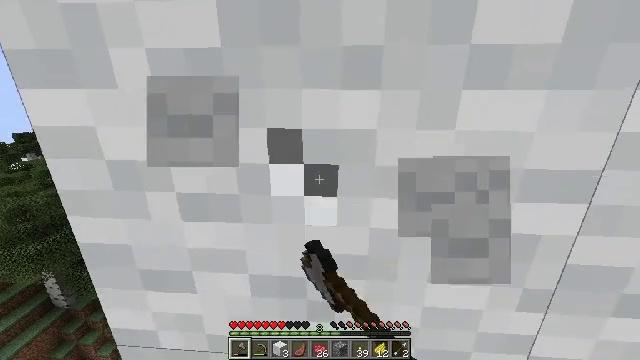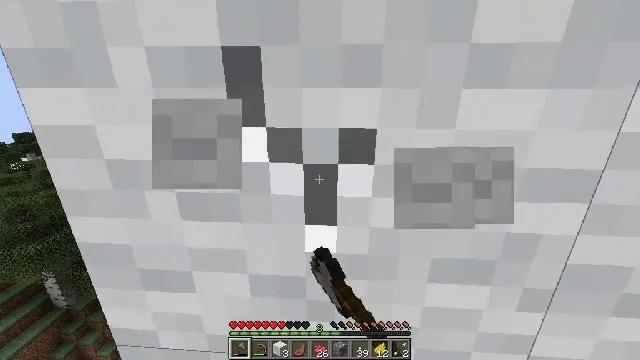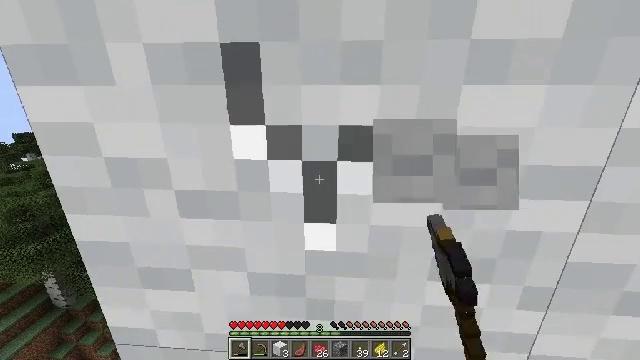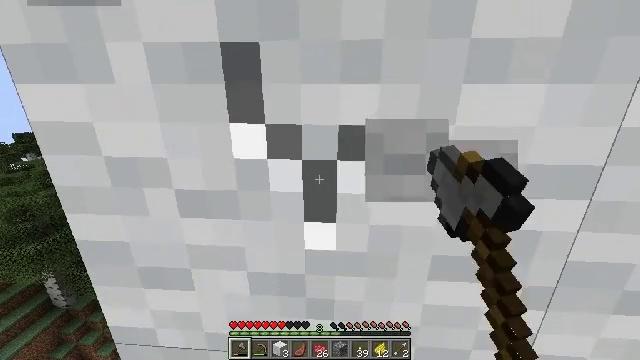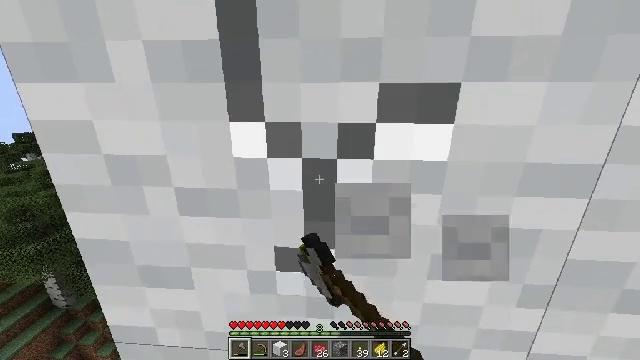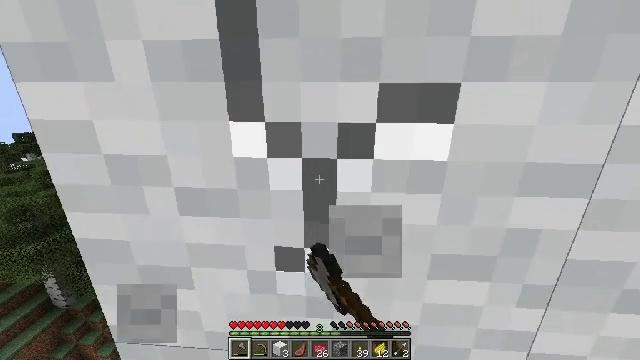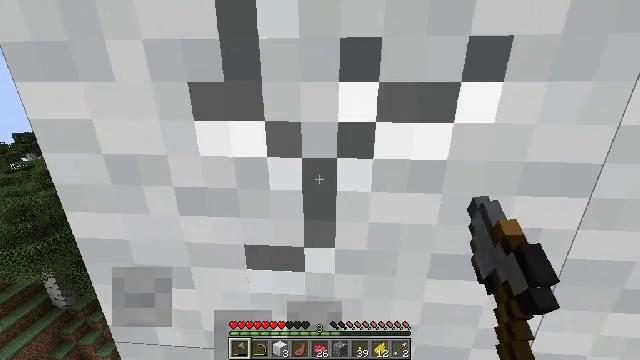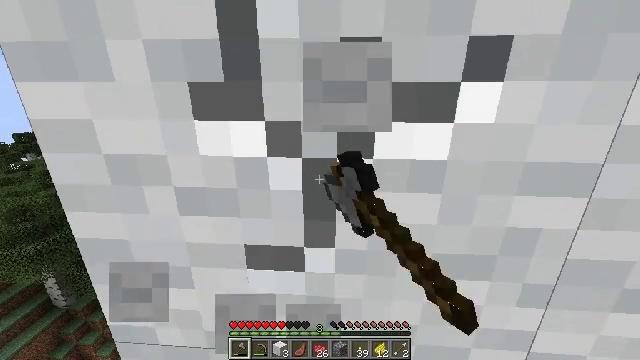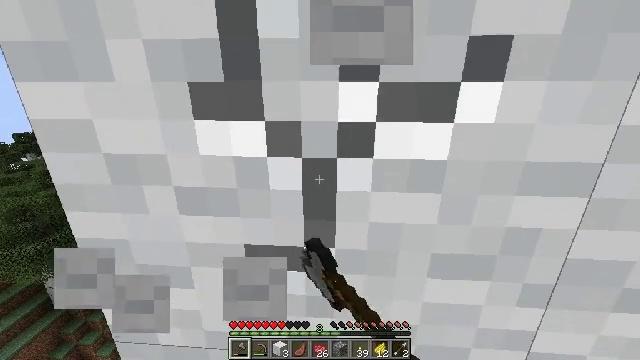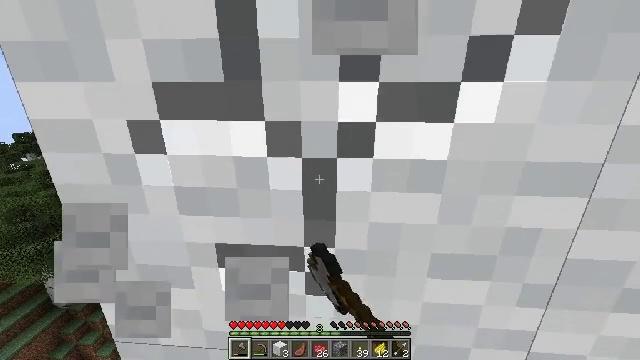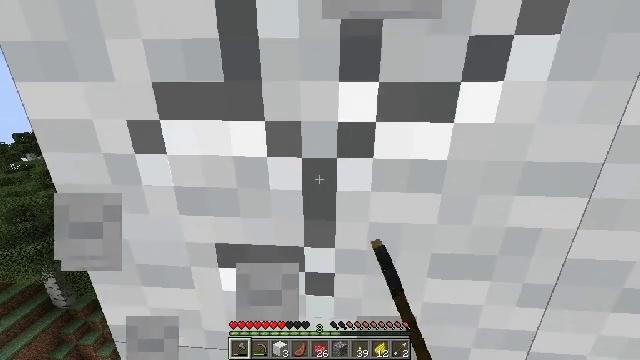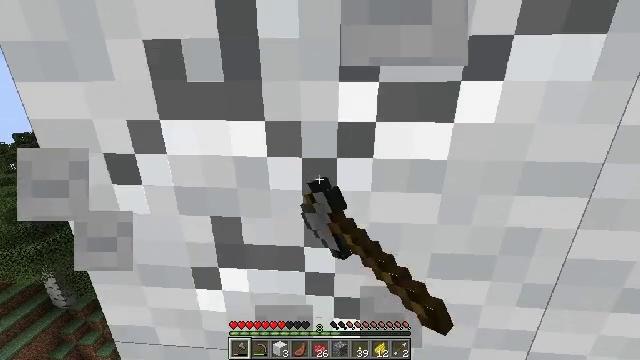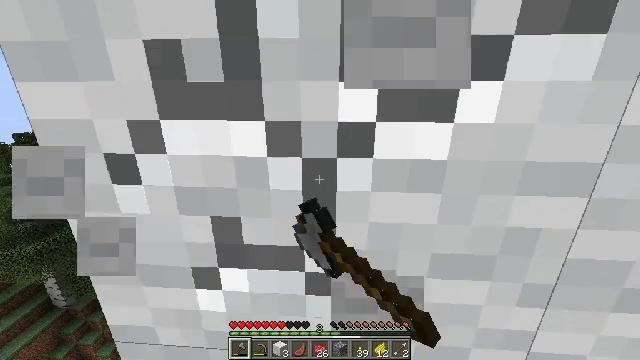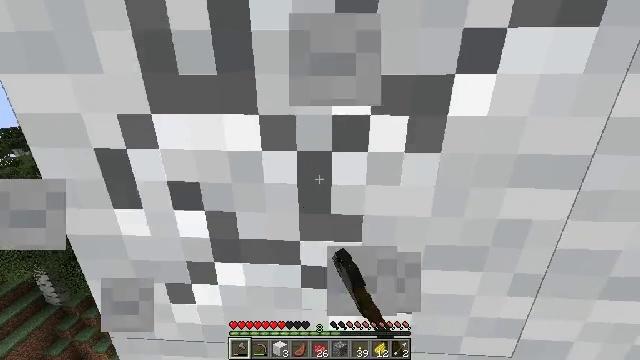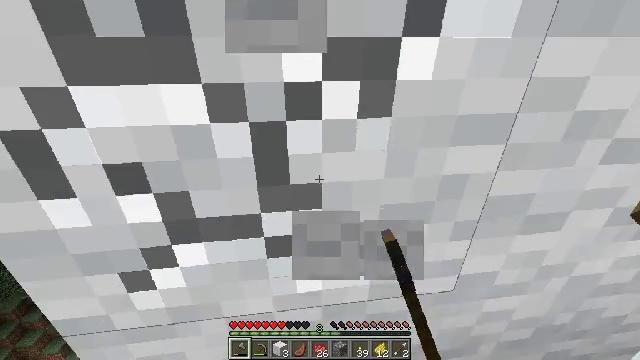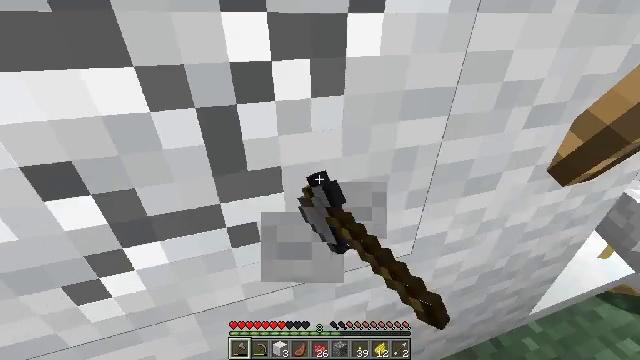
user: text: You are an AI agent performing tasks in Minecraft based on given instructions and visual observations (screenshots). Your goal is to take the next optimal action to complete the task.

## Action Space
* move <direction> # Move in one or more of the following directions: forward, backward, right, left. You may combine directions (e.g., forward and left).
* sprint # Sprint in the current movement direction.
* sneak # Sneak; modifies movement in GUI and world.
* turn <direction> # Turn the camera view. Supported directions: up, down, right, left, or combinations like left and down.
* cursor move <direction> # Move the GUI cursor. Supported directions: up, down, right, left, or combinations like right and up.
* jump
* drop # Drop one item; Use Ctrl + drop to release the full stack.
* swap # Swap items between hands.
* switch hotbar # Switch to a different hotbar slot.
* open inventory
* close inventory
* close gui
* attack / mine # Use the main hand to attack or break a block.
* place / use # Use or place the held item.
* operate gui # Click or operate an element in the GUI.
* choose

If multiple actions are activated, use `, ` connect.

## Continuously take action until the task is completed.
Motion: motion action
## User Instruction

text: Gather white wool from a build.
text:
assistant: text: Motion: attack / mine
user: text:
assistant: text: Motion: attack / mine
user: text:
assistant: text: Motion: attack / mine
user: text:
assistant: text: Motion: attack / mine
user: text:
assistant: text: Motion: attack / mine
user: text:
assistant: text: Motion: attack / mine
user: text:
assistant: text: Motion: attack / mine
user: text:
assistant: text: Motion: attack / mine
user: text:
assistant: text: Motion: attack / mine
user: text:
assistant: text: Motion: attack / mine
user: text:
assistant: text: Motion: attack / mine
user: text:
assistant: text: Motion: attack / mine
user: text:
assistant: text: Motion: turn right and down, attack / mine
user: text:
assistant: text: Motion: turn right and down, attack / mine
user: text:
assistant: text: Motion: turn right and down, attack / mine
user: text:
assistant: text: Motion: turn right and down, attack / mine
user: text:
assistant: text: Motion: turn right and down, attack / mine
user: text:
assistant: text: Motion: attack / mine
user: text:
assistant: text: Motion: attack / mine
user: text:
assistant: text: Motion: attack / mine
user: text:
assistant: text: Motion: attack / mine
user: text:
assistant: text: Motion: attack / mine
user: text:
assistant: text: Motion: attack / mine
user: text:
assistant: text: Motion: attack / mine
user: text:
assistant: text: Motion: attack / mine
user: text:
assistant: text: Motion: attack / mine
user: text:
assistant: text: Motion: attack / mine
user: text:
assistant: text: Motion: attack / mine
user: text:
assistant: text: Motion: attack / mine
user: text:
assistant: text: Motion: attack / mine